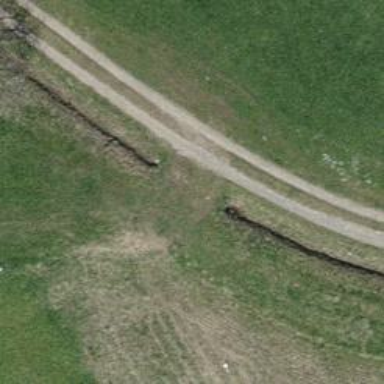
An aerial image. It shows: Track with grade 4 tracktype.